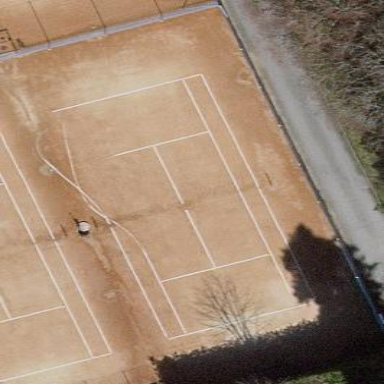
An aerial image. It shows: Tartan tennis court on pitch designated for leisure land.